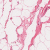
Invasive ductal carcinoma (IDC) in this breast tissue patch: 0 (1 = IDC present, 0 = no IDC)